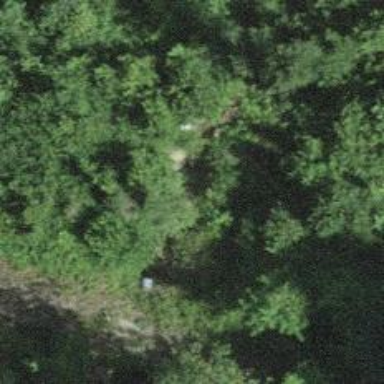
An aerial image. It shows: Culvert tunnel.